Interaction volume radius: 10 \u00c5
Interaction volume height: 10 \u00c5
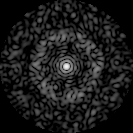
Disorder parameter: 0.8554